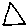
Label: triangle